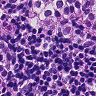
Metastatic tissue present: yes